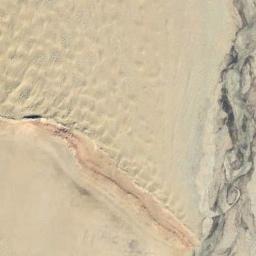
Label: desert